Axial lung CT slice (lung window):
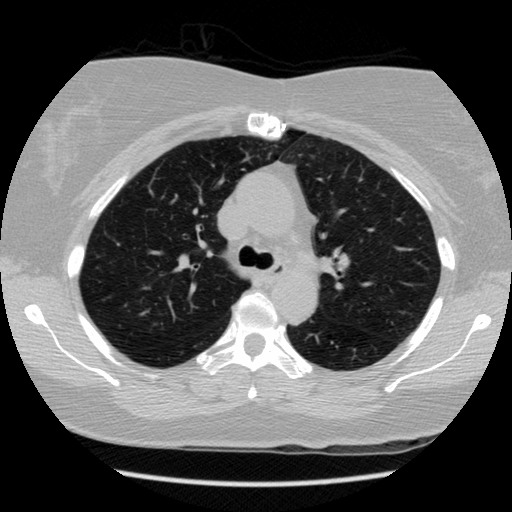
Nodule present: no